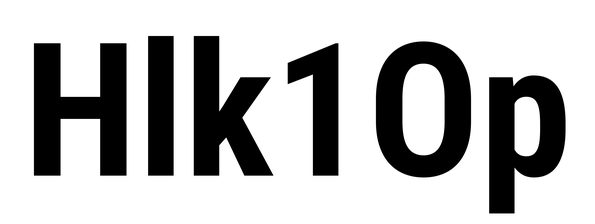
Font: Roboto_Condensed_Bold